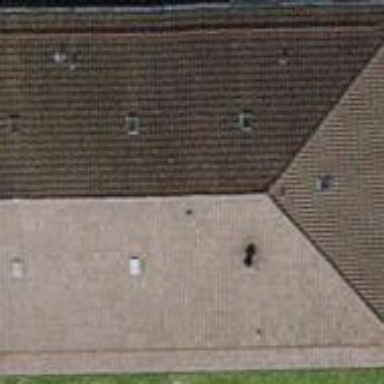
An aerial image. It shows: Hipped roof apartment building.